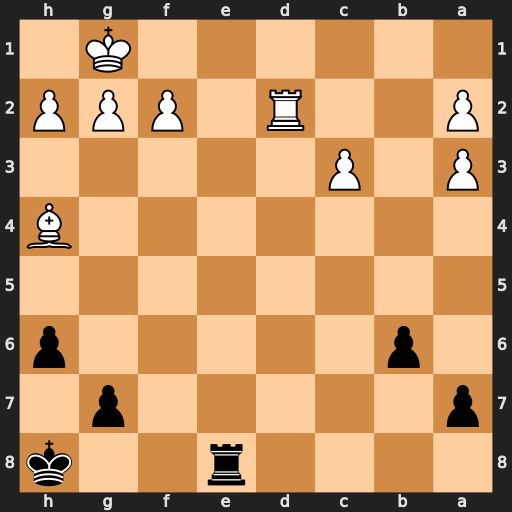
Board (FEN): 4r2k/p5p1/1p5p/8/7B/P1P5/P2R1PPP/6K1
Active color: b
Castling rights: -
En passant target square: -
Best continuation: Re1#